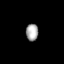
Tissue: lung
Cell type: Epithelial cells
Senescence score: 0.1796
Nuclear area (px): 207
Mean DAPI intensity: 166.763